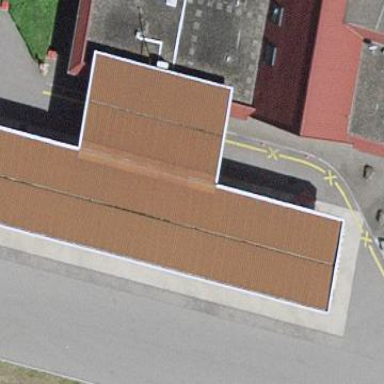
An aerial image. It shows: Fuel station located under roof.